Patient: sex M, age 42
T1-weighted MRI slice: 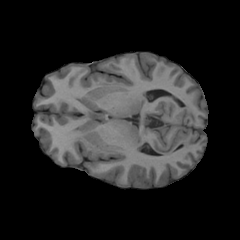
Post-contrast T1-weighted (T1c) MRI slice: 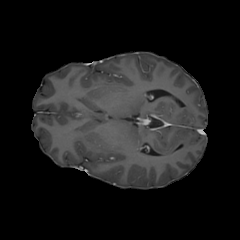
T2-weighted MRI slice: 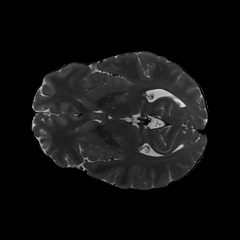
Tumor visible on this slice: no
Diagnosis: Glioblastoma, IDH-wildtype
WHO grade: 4